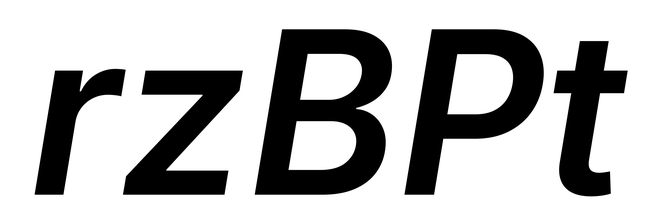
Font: Inter-Italic_SemiBold_Italic